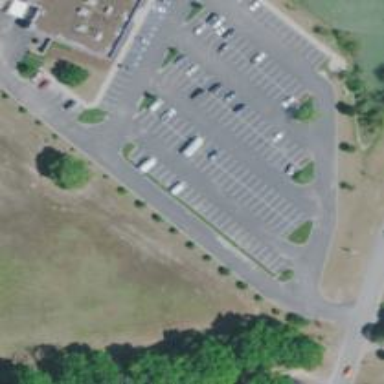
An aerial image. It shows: Parking area.